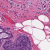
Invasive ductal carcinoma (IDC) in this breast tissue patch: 0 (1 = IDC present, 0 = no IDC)